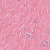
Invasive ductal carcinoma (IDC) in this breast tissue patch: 0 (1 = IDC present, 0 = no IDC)